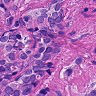
Metastatic tissue present: yes